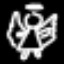
Label: angel